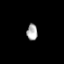
Tissue: prostate
Cell type: T cells
Senescence score: 0.3616
Nuclear area (px): 171
Mean DAPI intensity: 171.596